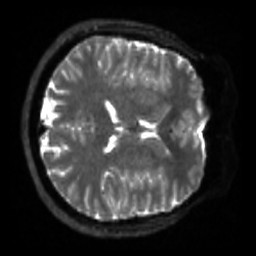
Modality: sbref
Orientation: axial
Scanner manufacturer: siemens
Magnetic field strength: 3 T
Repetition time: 4 s
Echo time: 0.0594 s